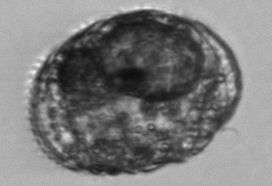
Label: Polykrikos